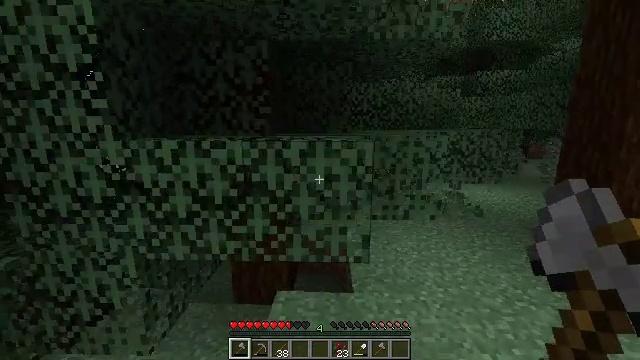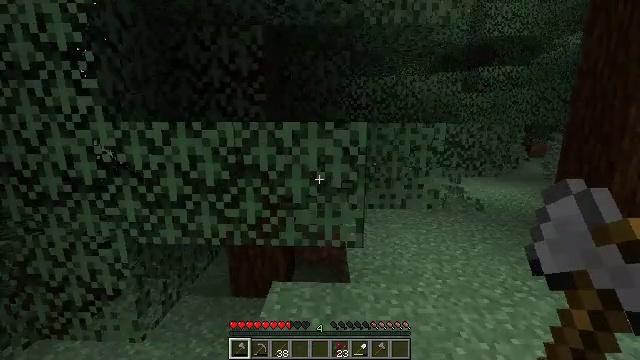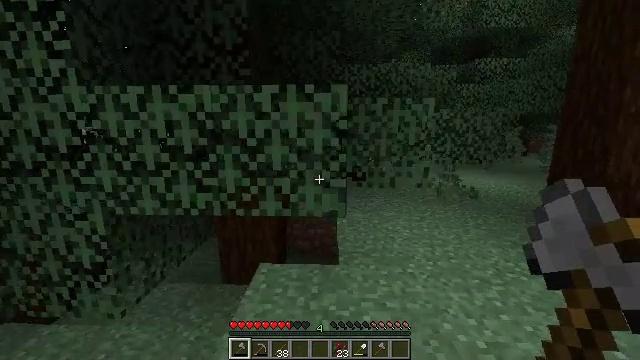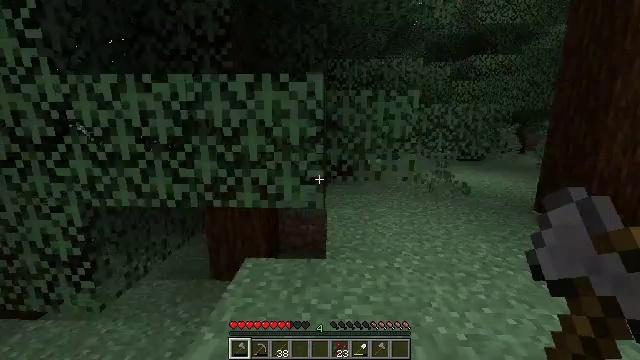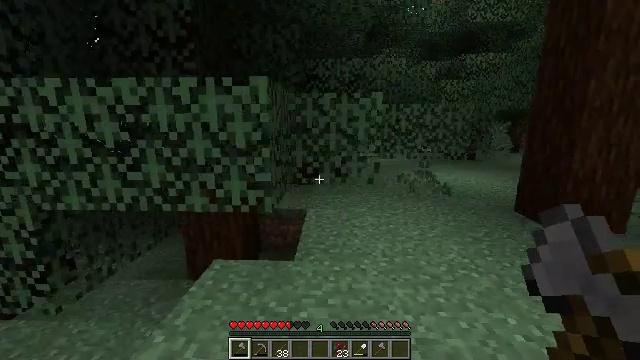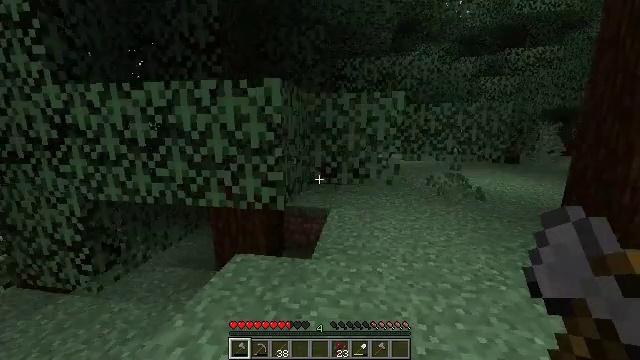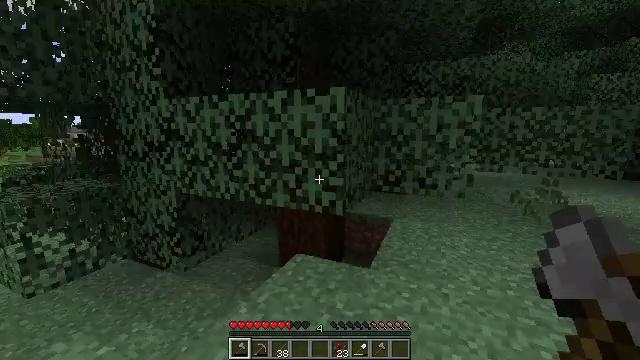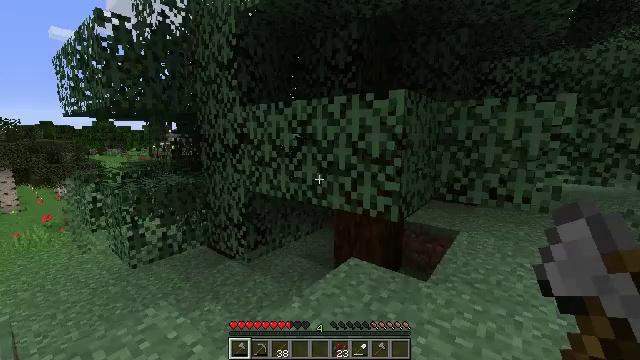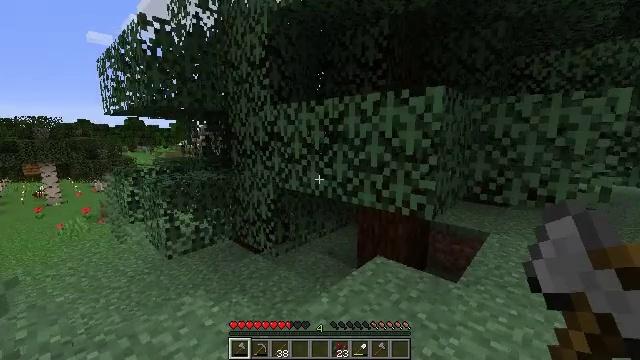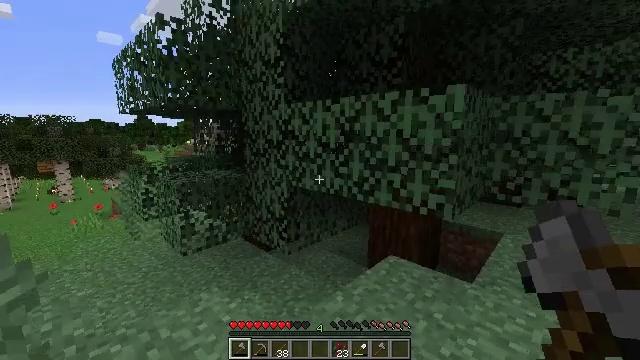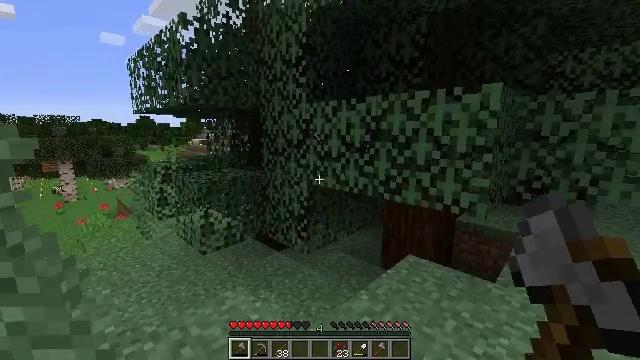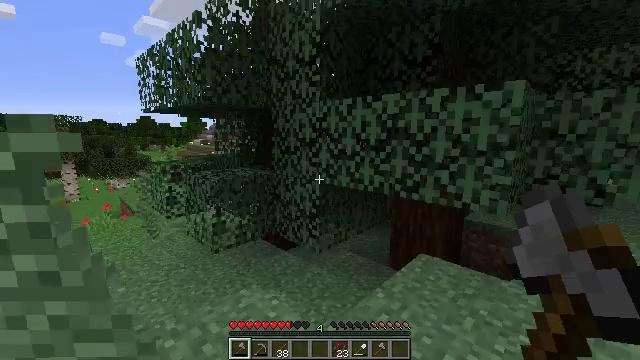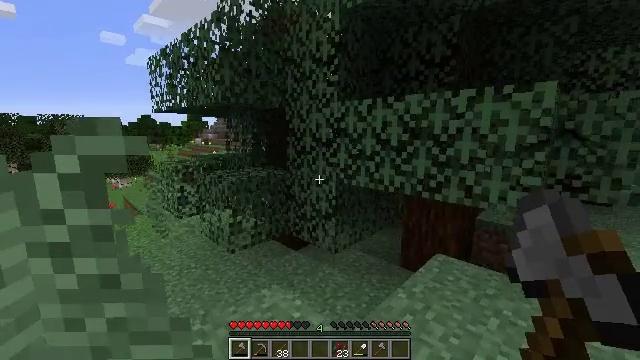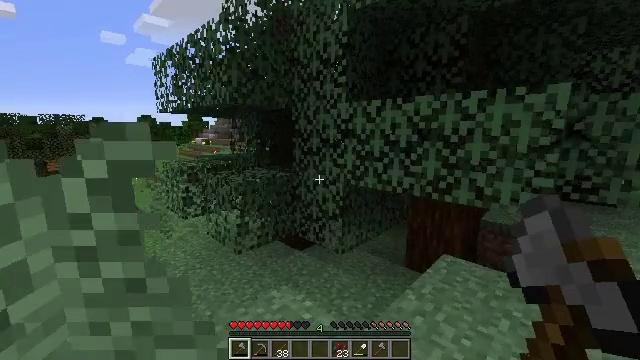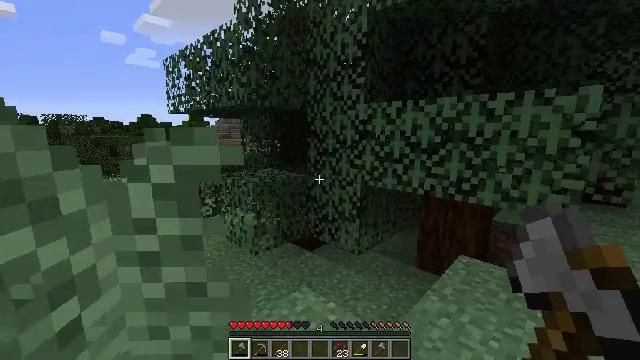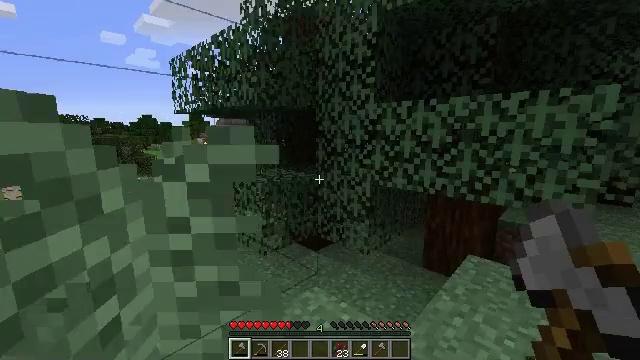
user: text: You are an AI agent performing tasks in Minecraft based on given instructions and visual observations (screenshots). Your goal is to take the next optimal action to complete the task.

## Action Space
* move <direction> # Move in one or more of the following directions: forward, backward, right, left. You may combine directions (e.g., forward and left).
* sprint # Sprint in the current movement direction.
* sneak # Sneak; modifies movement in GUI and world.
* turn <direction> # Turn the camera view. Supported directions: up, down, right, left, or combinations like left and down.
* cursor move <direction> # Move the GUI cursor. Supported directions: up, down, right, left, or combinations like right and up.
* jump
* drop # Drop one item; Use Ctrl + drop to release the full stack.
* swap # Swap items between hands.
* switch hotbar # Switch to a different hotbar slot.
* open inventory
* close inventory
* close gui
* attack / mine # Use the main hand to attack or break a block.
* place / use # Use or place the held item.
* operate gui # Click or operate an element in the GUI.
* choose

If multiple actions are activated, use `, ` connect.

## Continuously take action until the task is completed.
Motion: motion action
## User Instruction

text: Harvest the large fern for decoration.
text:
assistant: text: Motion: move right
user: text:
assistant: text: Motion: move right
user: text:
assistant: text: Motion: move right
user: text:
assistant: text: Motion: move right
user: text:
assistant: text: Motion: turn left
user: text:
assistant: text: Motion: turn left and up
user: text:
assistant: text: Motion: move left, turn left and up
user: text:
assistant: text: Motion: move left, turn left
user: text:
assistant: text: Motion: move left, turn left
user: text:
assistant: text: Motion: move left
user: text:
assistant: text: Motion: move left
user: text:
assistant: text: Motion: move left
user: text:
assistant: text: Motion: move left
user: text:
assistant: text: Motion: no_op
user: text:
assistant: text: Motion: no_op
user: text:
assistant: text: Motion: no_op
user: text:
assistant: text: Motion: move left
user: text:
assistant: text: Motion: move left
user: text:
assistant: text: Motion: move left
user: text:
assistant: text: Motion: move left
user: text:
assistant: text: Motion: no_op
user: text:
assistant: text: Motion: no_op
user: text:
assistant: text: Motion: no_op
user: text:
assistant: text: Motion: no_op
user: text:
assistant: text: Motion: turn down
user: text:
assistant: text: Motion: turn down
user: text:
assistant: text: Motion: no_op
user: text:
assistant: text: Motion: no_op
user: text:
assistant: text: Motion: no_op
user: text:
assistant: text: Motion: no_op